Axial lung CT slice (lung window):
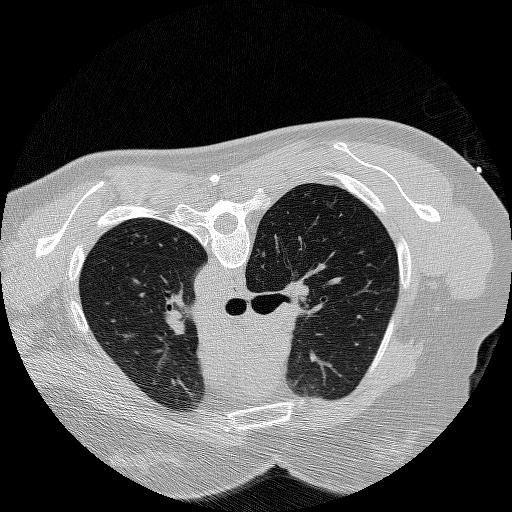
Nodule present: yes
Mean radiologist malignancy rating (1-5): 5